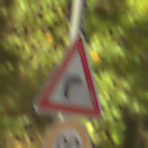
Verkehrszeichen: KurveRechts
Zusatzzeichen unten: Geschwindigkeit90
Umgebung: Outdoor, Nature
Tageszeit: SunriseSunset
Wetter: PartlyCloudy
Licht: Natural
Jahreszeit: NotSpecified
Kontrast: HighContrast